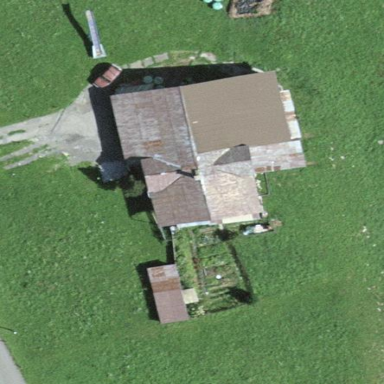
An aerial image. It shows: Farm building.